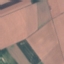
Land use / land cover: AnnualCrop